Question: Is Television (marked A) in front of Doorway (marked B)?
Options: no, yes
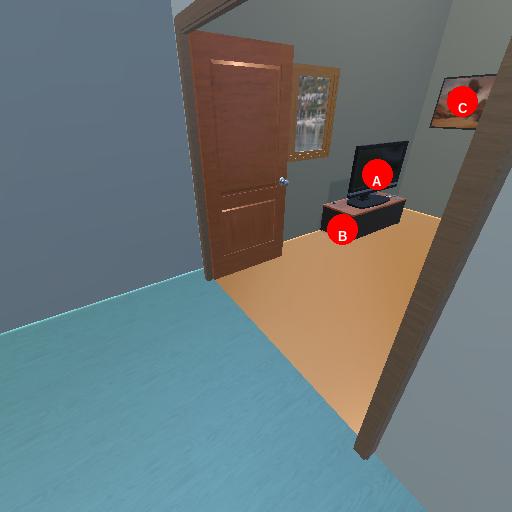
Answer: no